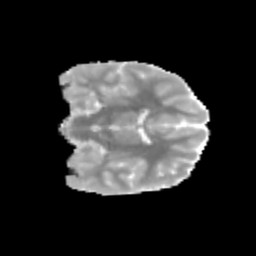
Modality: MD
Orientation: coronal
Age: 12
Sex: male
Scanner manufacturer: siemens
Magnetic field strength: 3 T
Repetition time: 3.8 s
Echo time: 0.07 s